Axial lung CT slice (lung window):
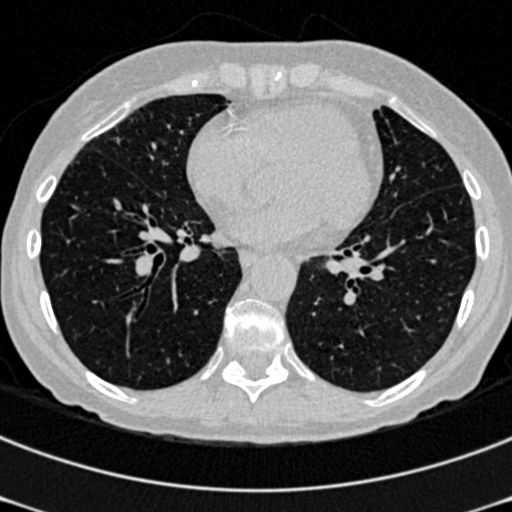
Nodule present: no